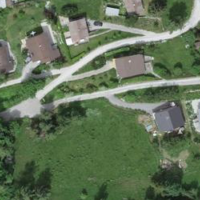
EUNIS habitat code: 55
Species observed at this site:
Sambucus racemosa